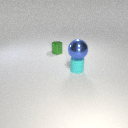
large blue metal sphere above small cyan rubber cylinder